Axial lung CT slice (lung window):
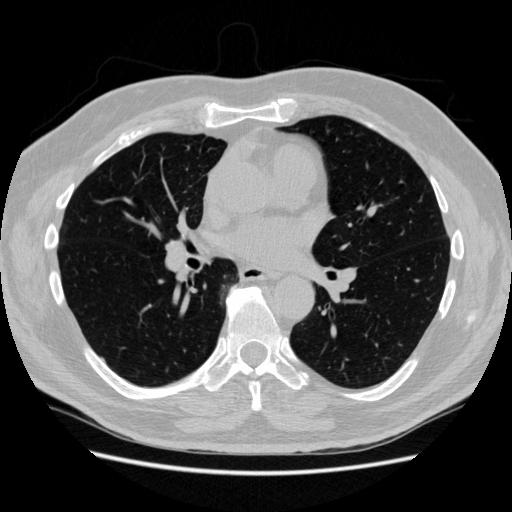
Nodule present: no